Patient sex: M
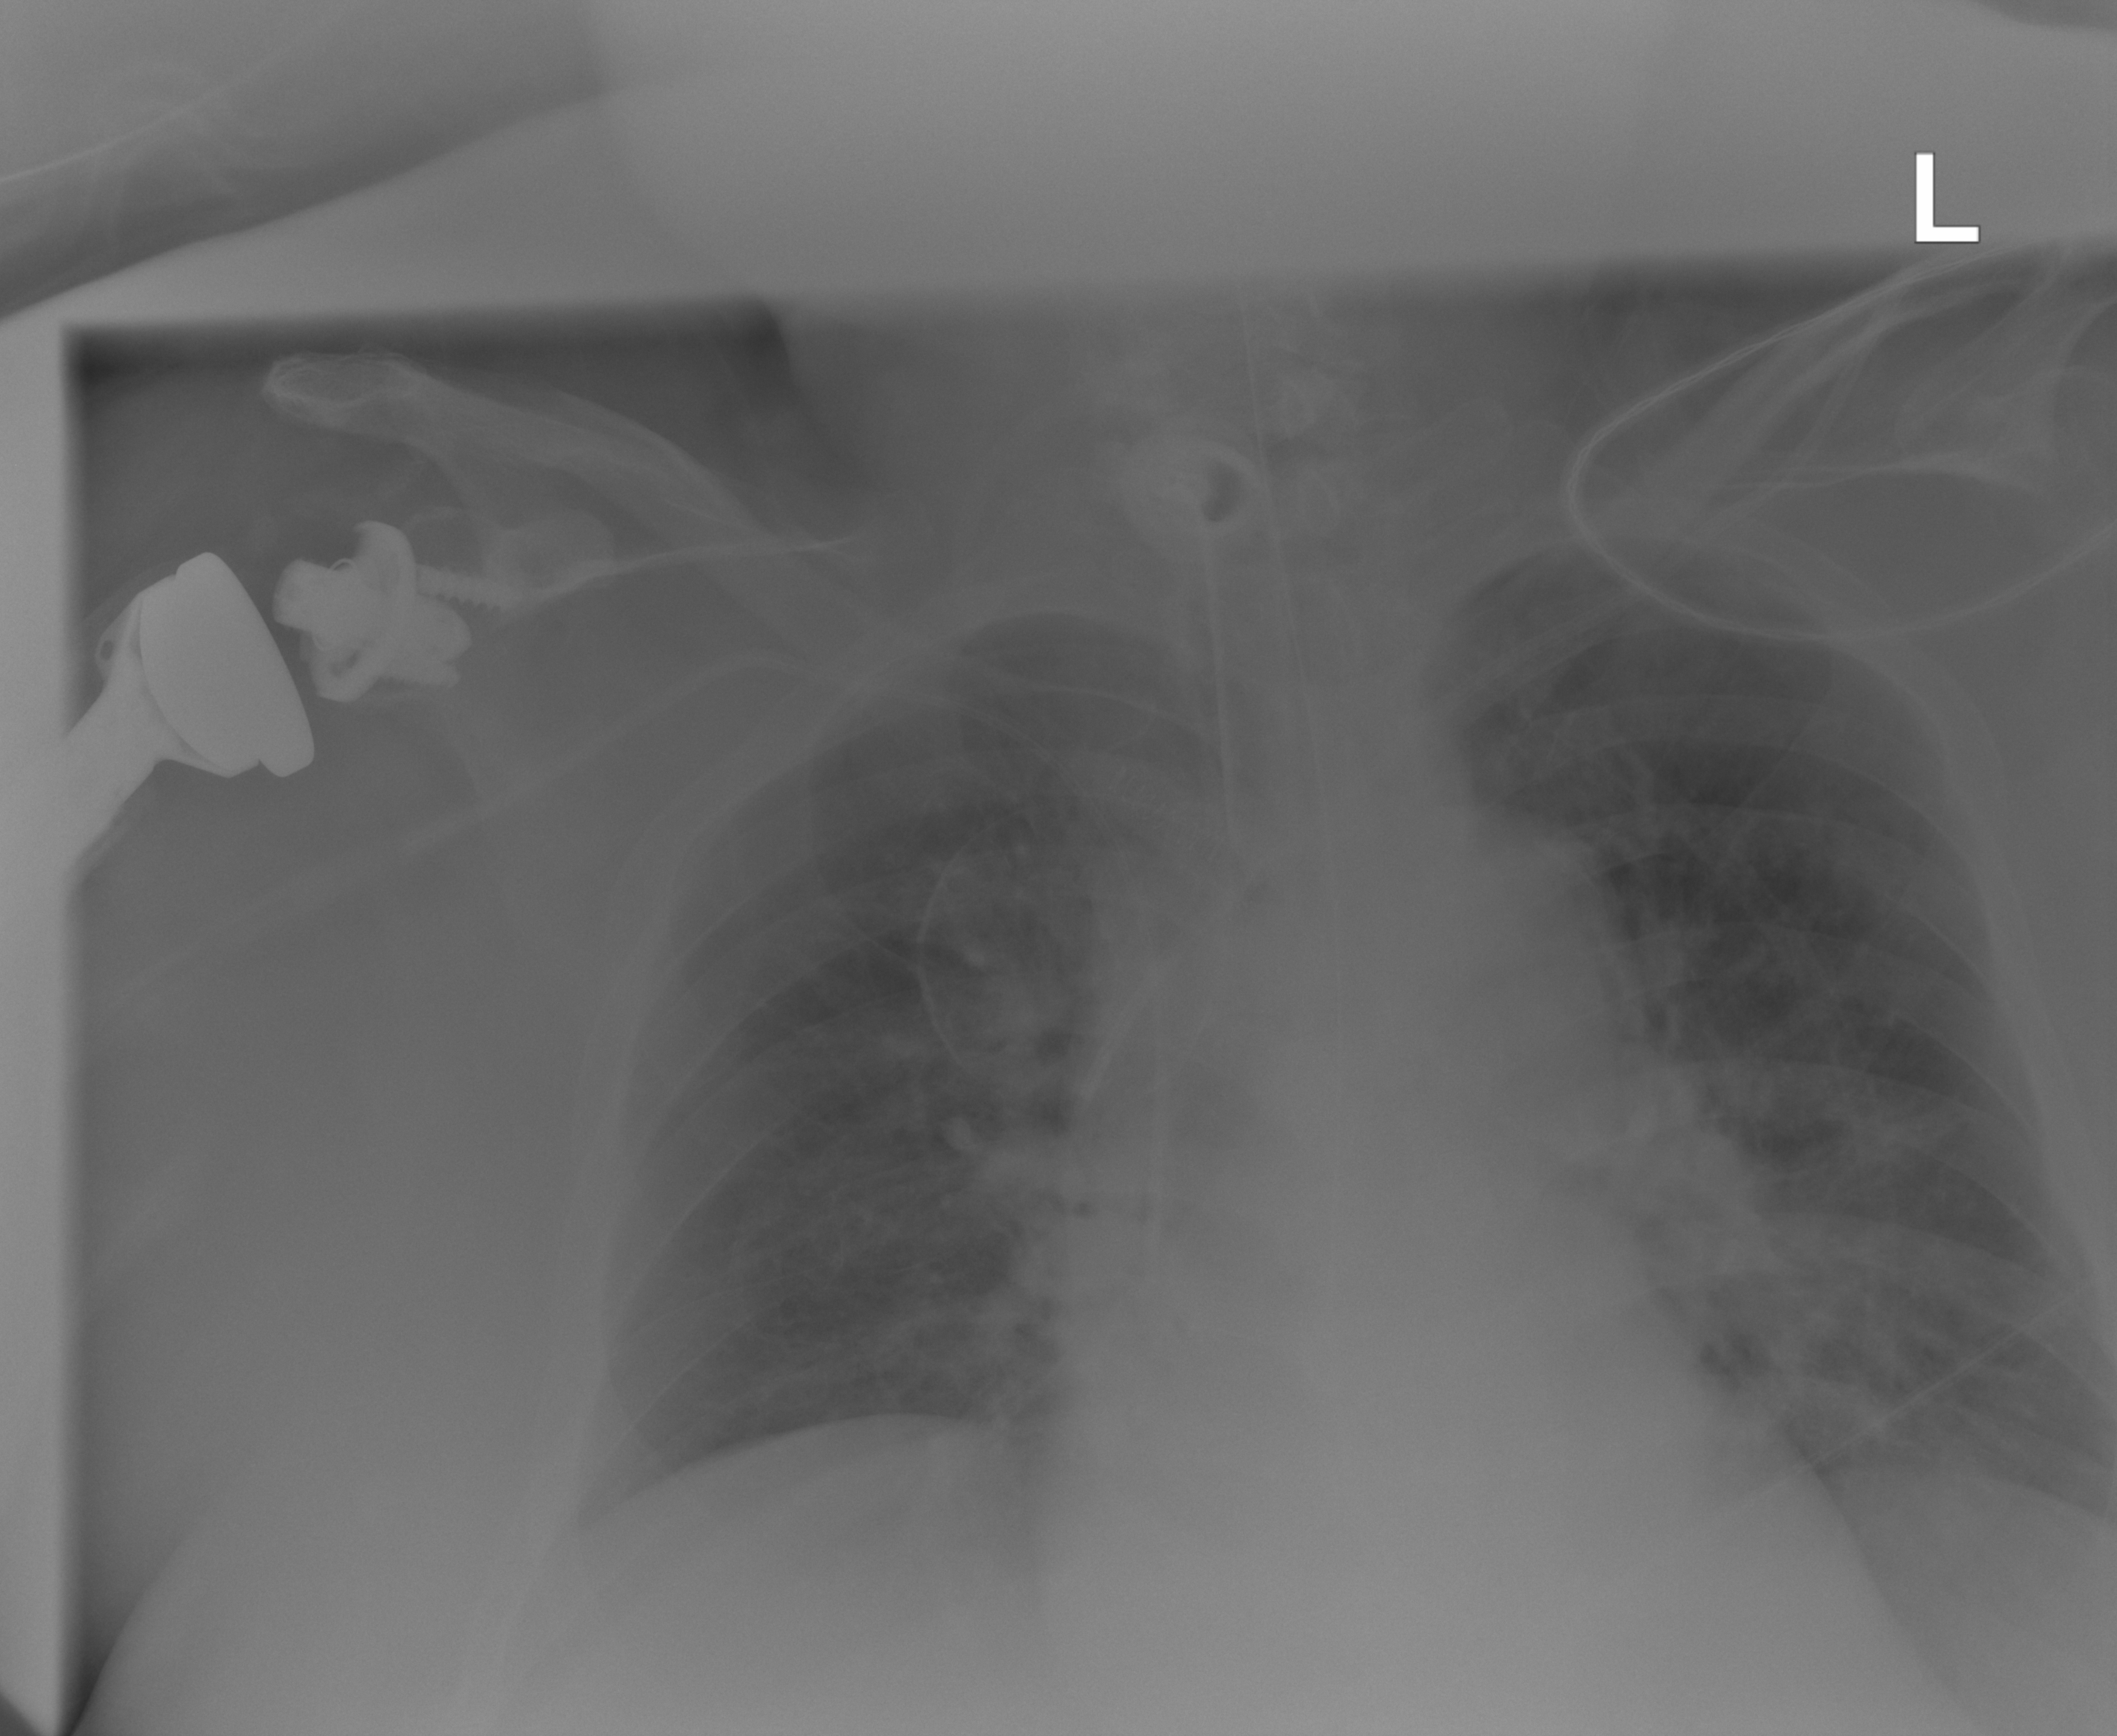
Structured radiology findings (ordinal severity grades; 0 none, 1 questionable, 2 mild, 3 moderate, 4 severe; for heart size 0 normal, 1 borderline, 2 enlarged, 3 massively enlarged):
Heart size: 2
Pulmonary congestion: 2
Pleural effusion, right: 0
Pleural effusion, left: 2
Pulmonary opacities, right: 0
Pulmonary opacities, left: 0
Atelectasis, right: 0
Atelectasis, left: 2